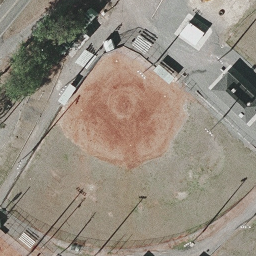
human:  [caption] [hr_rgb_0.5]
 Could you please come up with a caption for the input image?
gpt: It is a small old baseball diamond .

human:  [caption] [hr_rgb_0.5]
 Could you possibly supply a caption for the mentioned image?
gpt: This is a old baseball diamond .

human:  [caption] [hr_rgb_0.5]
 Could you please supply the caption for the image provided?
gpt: This is a old baseball diamond .

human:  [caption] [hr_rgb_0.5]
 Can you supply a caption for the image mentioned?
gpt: It is a small baseball diamond with sand and grass .

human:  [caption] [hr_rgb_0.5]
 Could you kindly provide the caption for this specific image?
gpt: This is a old baseball diamond .